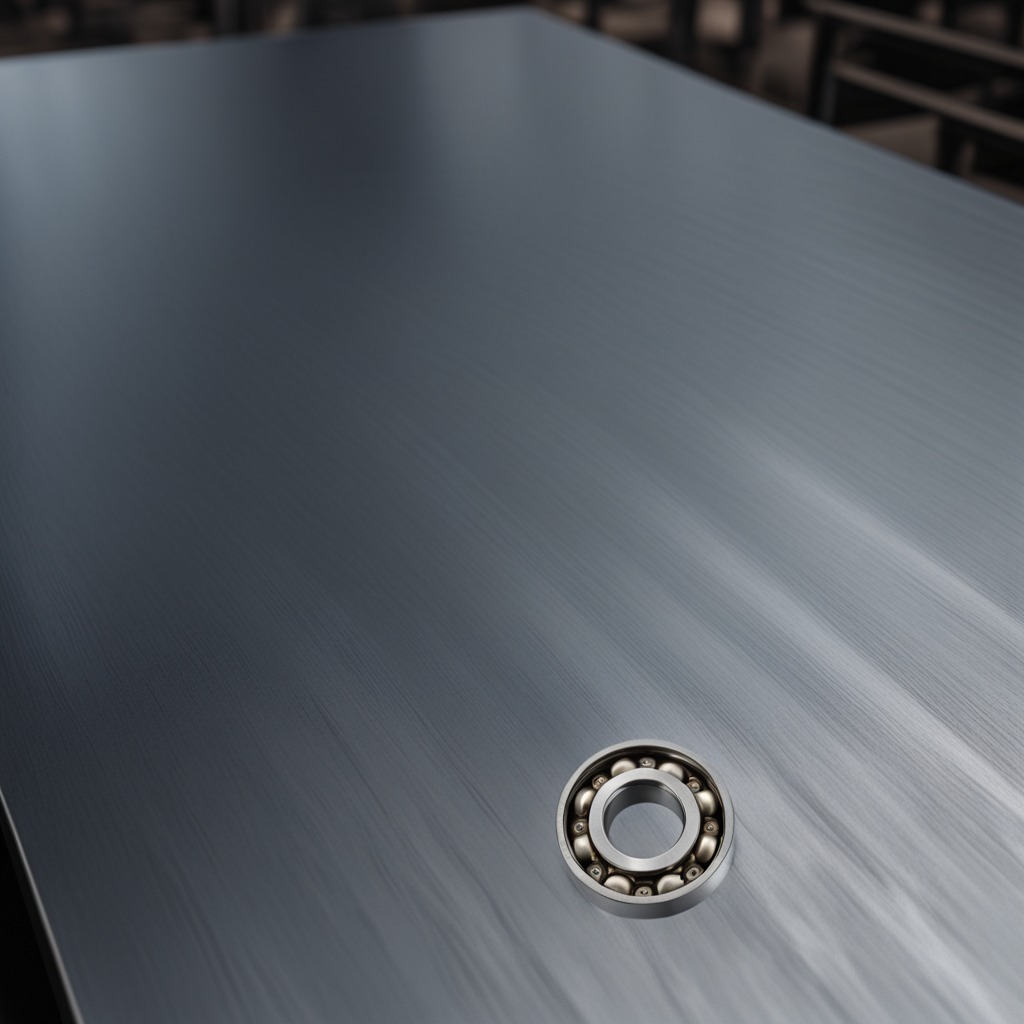
A metal ball bearing is lying on a cold steel table in a mining workshop.